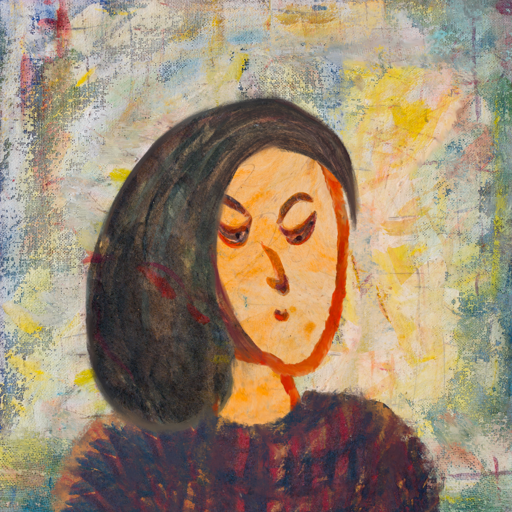
Background: Irani, Head And Neck Side: Experience, Face Side: Hypocrite, Bust: In_The_Sun, Hair Side: Gypsy_Mother, Head Accessory: Blank, Second Necklace: Blank, Necklace: Blank, Baby: Blank